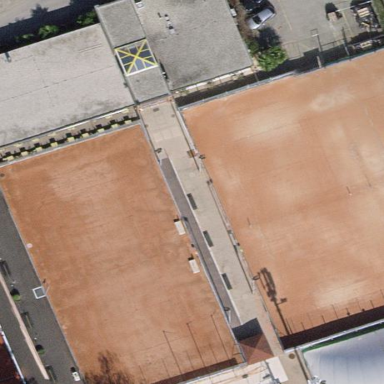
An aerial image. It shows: Tennis pitch with dirt surface for leisure and sports activities.